Question: The cells are supposed to have a title and a small overview as shown in story board, I even tried the automatic dimension to set the height of row but it doesnt seem to work

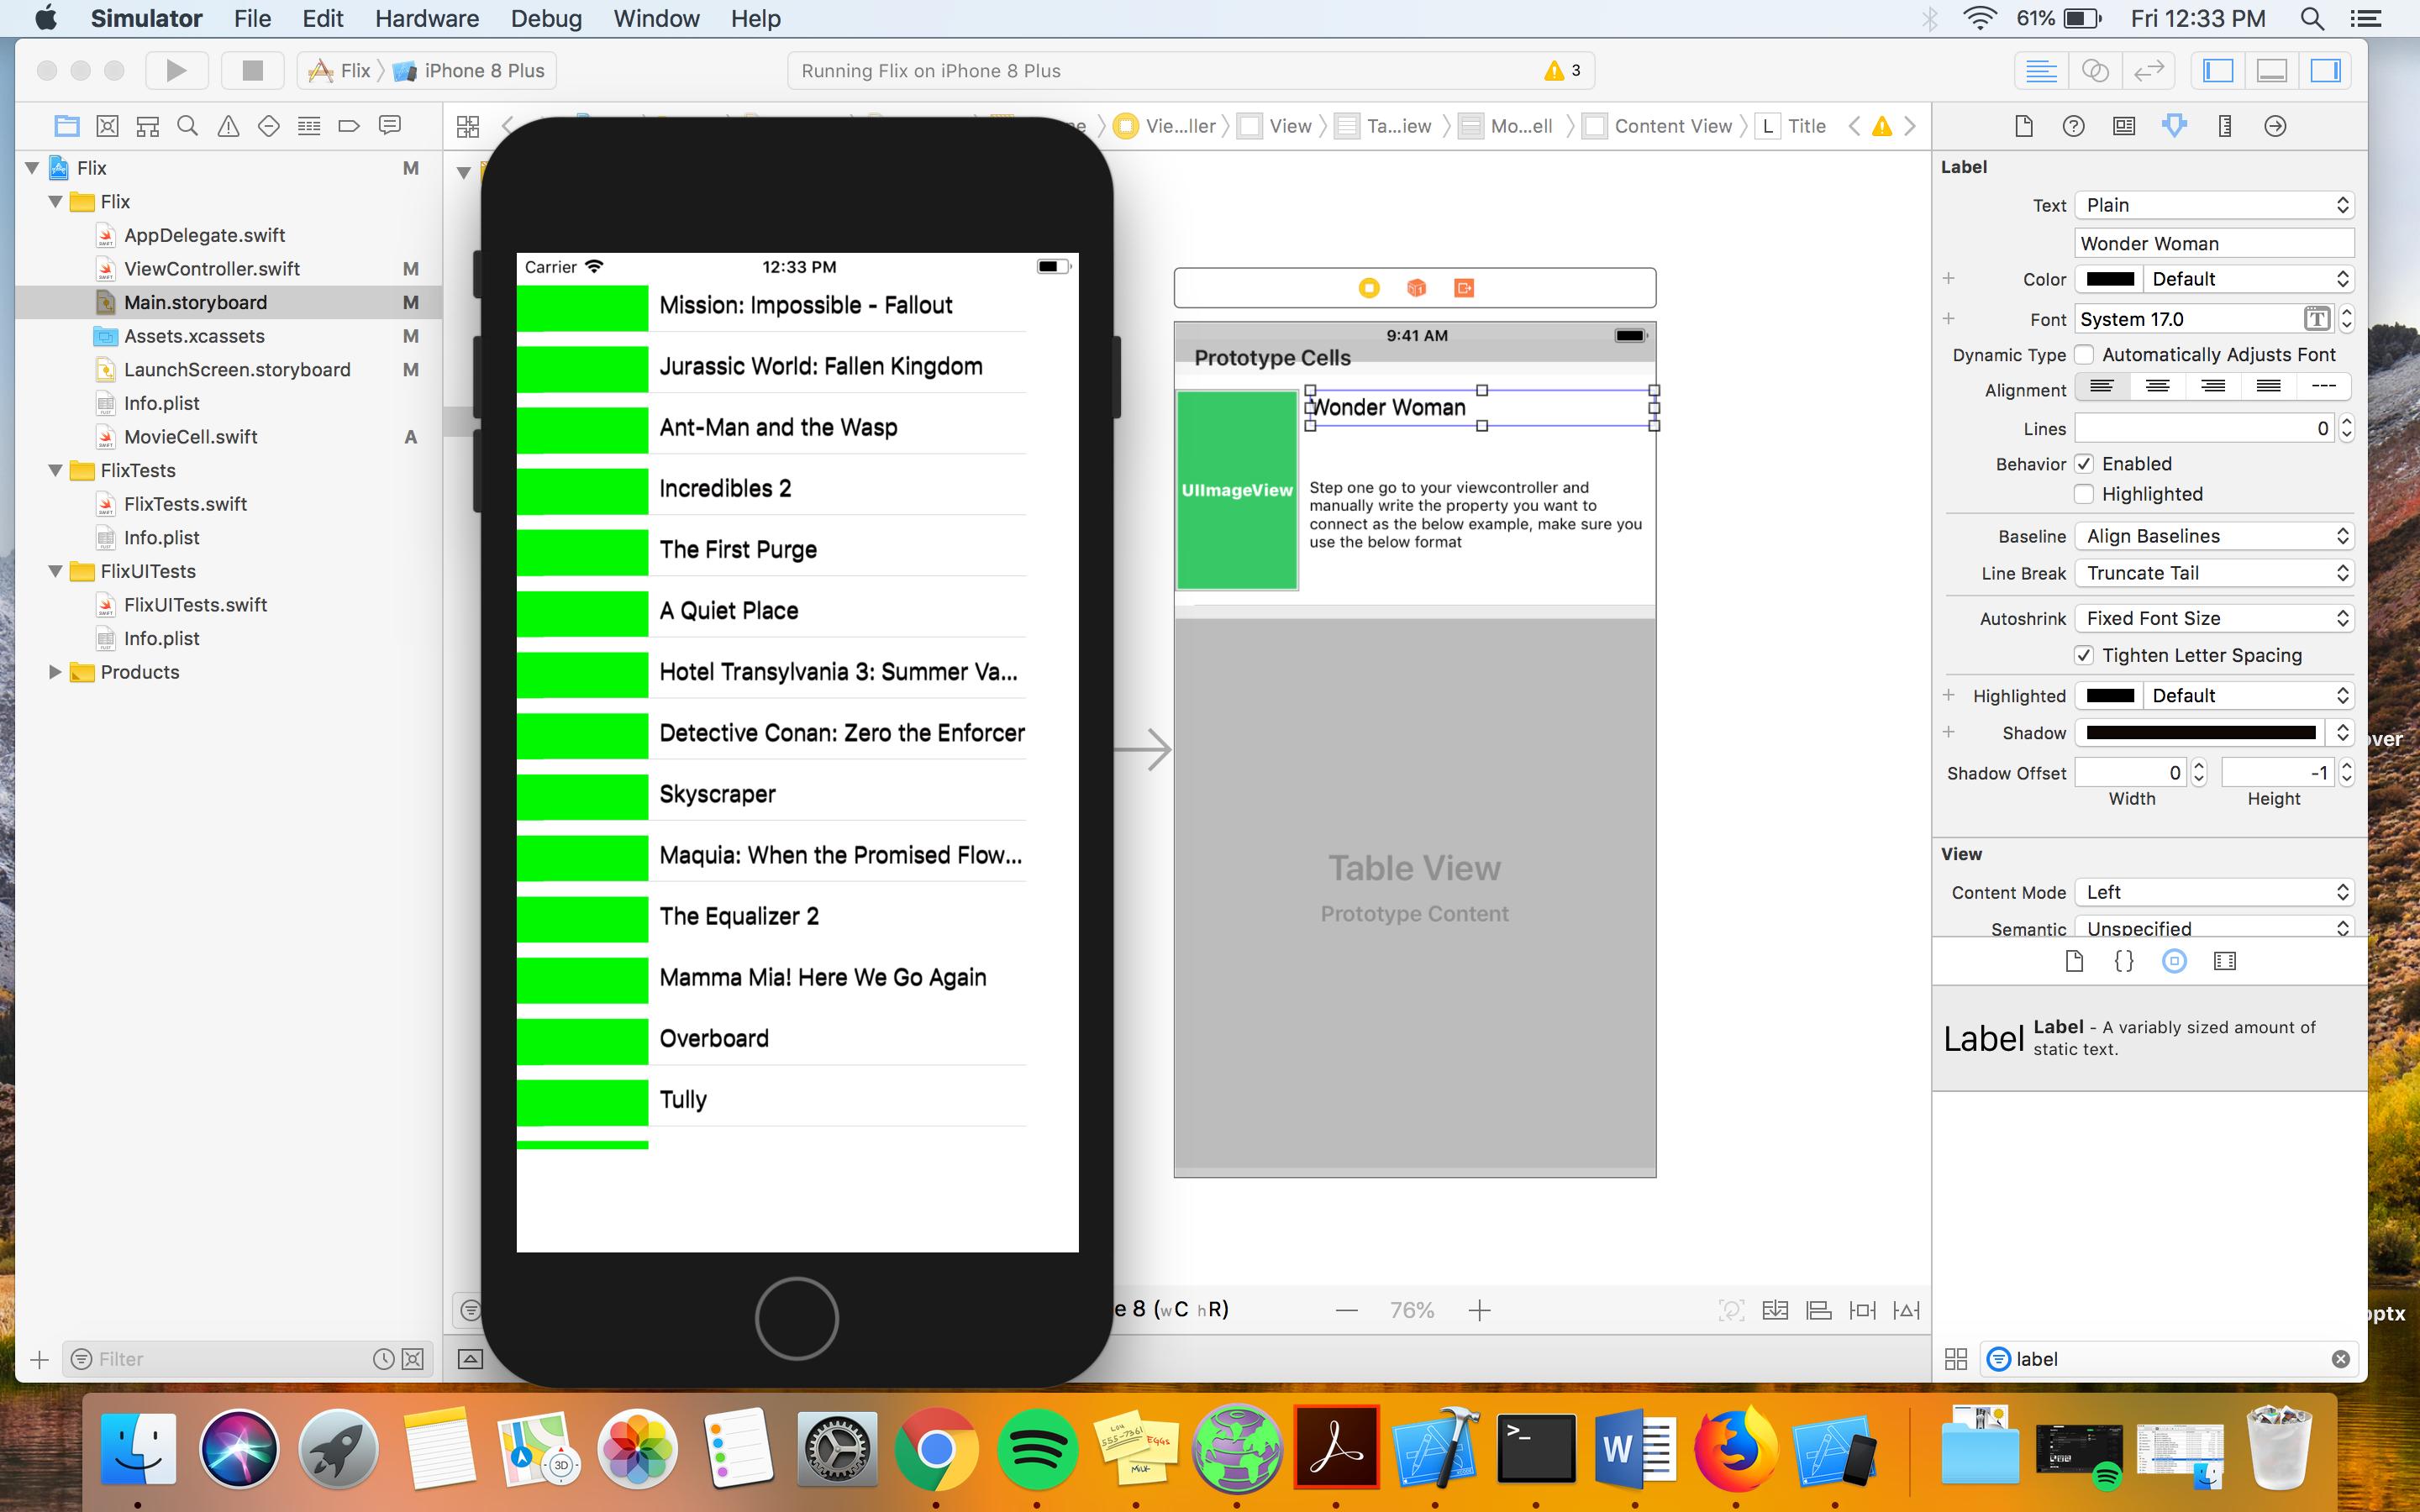
Answer: I programmatically changed the settings of the table view.
tableview.Rowheight = heightofmyimage
helped me to scale this issue.